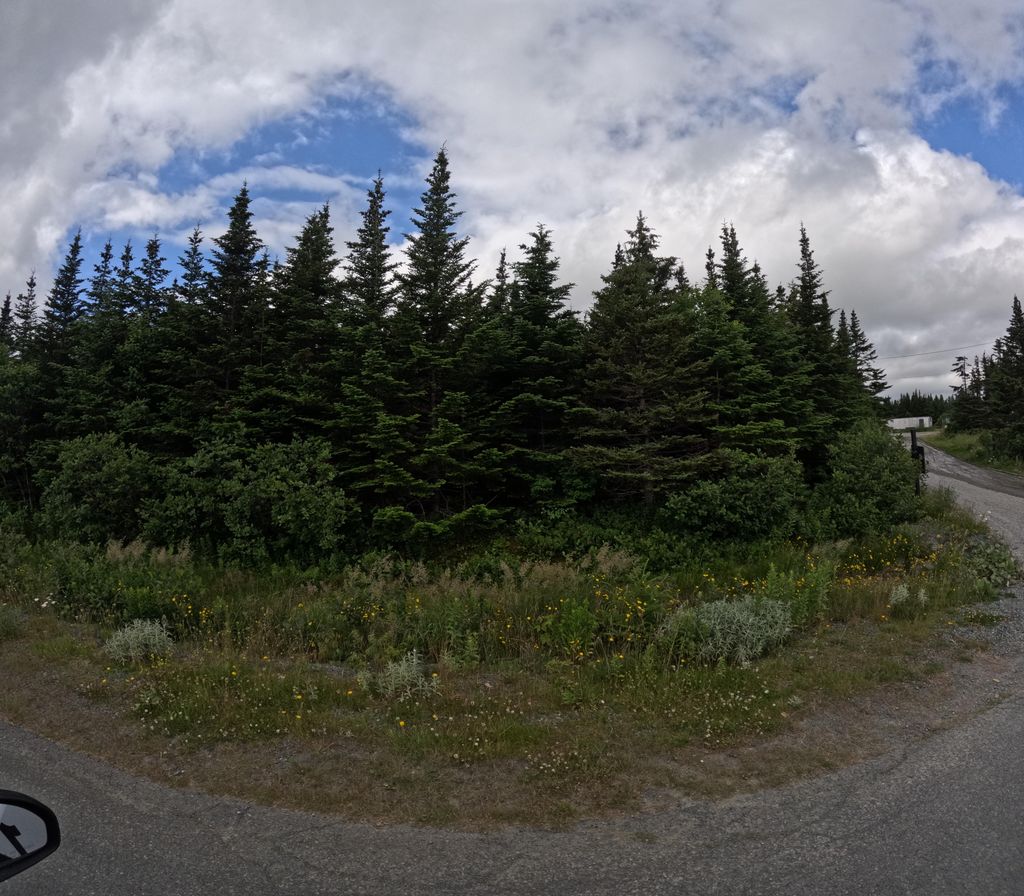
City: st_johns